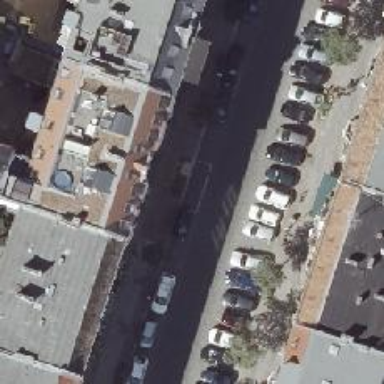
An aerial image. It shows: Parking lane area.